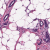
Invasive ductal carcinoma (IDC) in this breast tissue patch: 0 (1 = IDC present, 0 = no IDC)